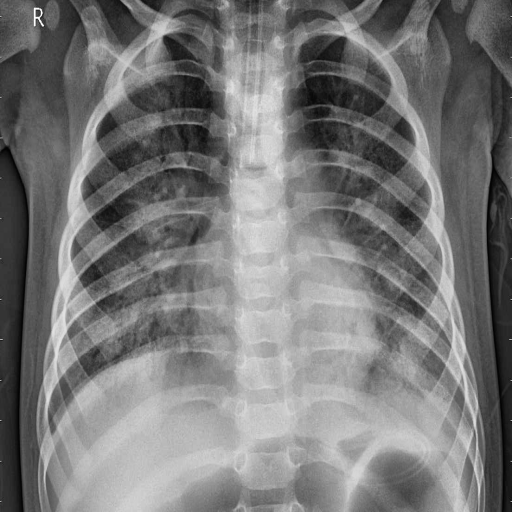
Finding: PNEUMONIA